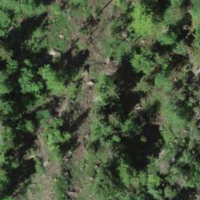
EUNIS habitat code: 43
Species observed at this site:
Corylus avellana